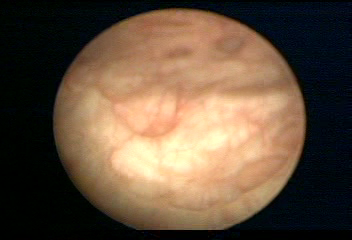
Modality: WLC
Class: Normal mucosa
Bladder cancer association: No